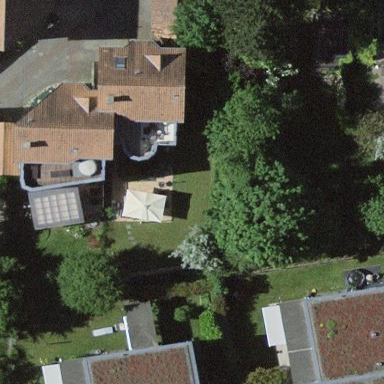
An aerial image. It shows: Terrace building.